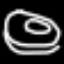
Label: donut